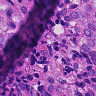
Metastatic tissue present: yes